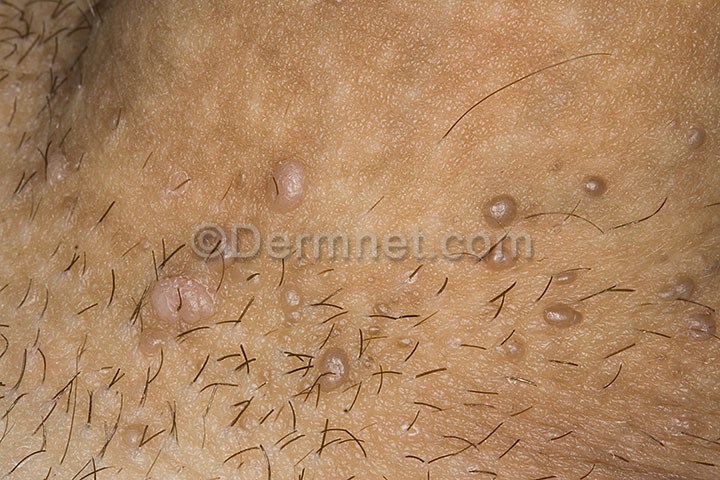
Disease: Herpes HPV and other STDs Photos